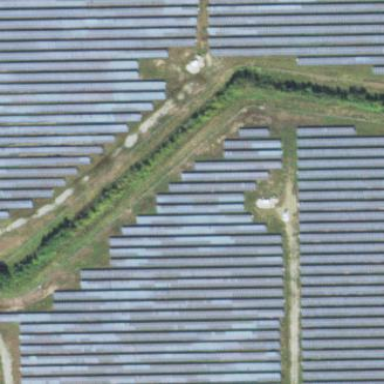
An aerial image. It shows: Solar photovoltaic power plant surrounded by fence.